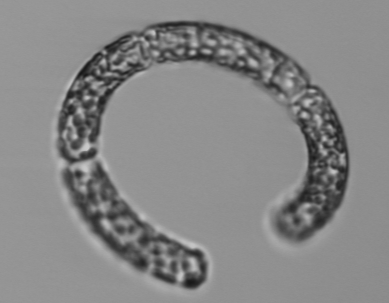
Label: Guinardia_striata